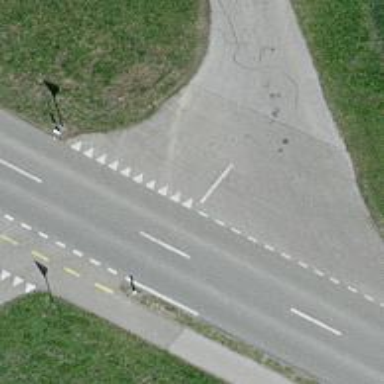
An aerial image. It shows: Unclassified road with asphalt surface.